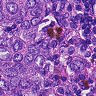
Metastatic tissue present: yes